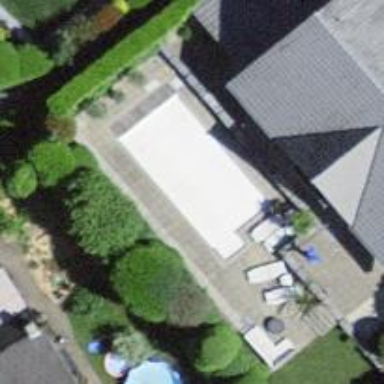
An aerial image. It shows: Swimming pool located in leisure land.